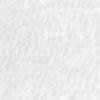
Label: no_change